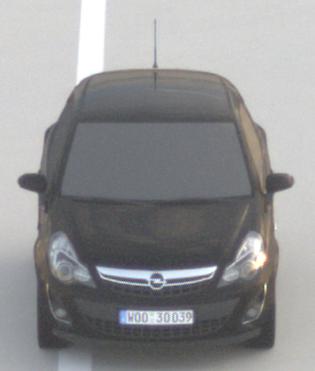
Make: Opel
Model: Corsa 1.2
Detailed model: Corsa (D)
Model produced from: 2011/01
Model produced until: 2014/08
Doors: 3
Color: black
Road condition: dry road
Daytime: sunrise or sunset
Contrast: low contrast